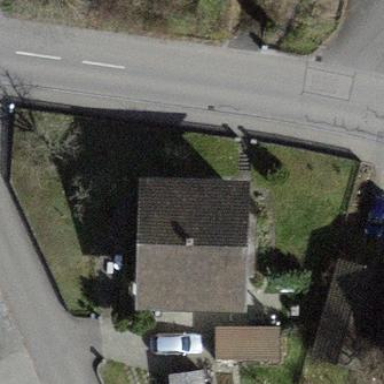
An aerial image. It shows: Residential house.